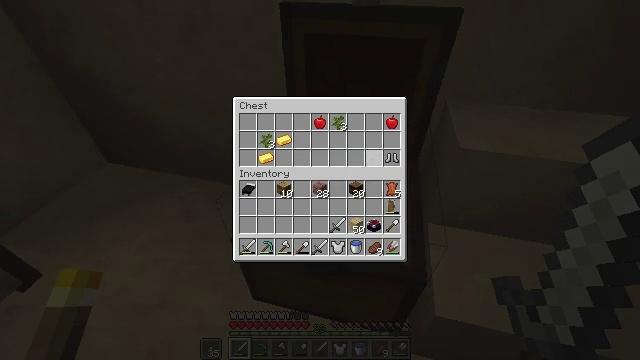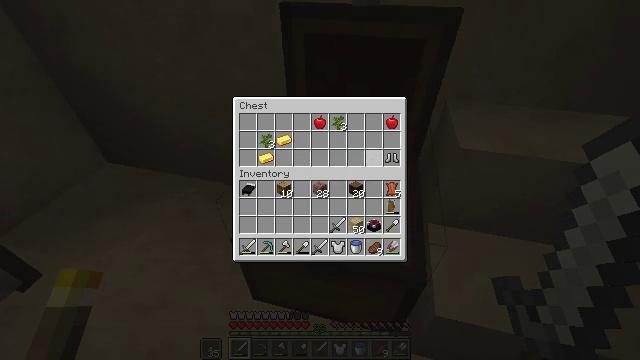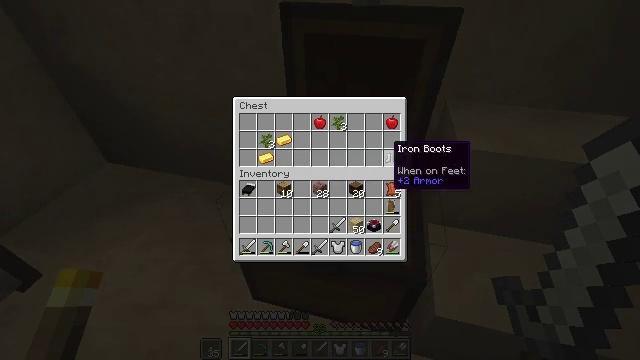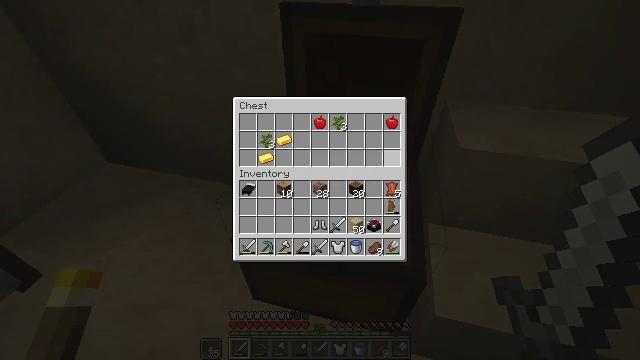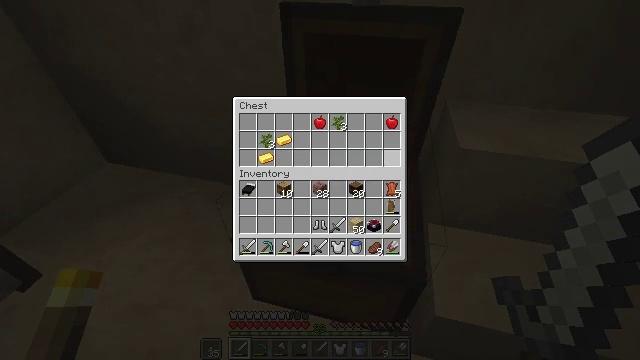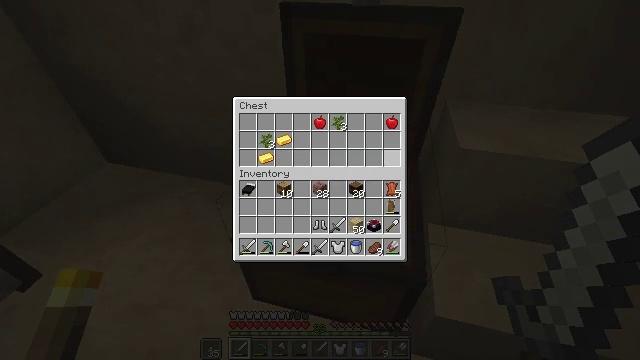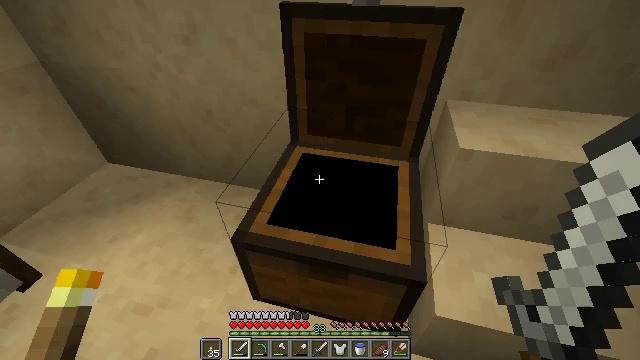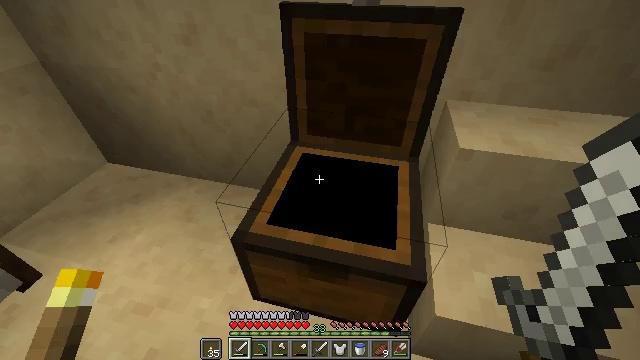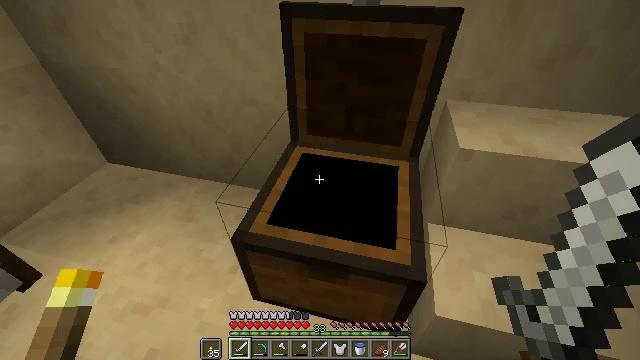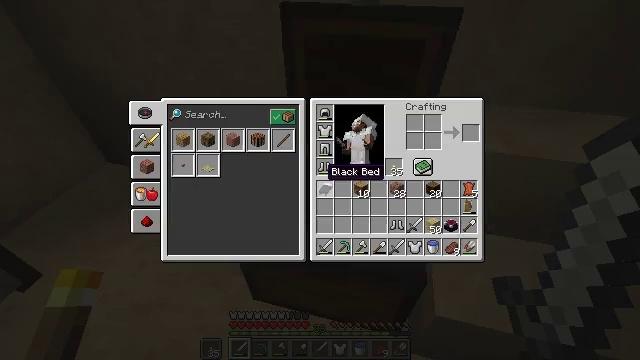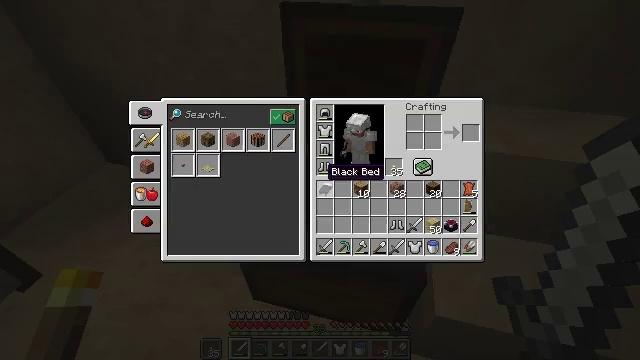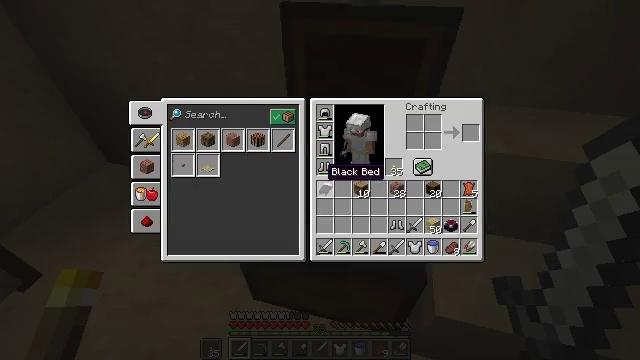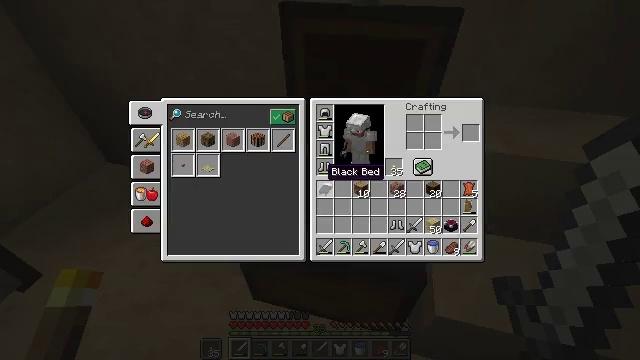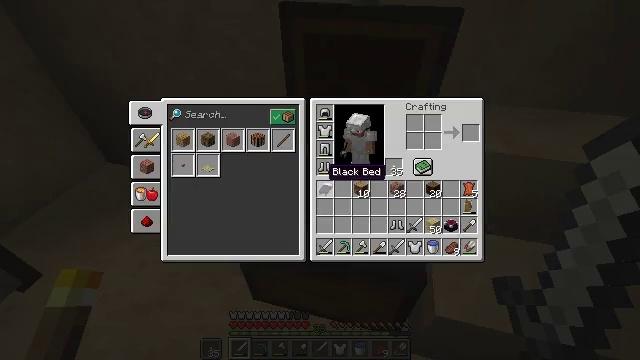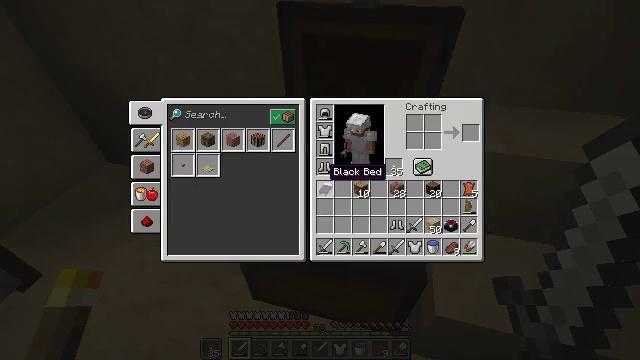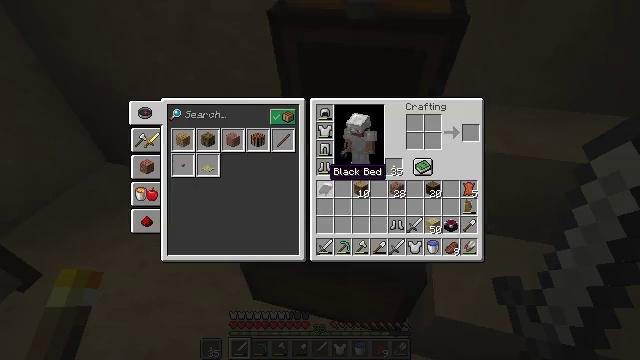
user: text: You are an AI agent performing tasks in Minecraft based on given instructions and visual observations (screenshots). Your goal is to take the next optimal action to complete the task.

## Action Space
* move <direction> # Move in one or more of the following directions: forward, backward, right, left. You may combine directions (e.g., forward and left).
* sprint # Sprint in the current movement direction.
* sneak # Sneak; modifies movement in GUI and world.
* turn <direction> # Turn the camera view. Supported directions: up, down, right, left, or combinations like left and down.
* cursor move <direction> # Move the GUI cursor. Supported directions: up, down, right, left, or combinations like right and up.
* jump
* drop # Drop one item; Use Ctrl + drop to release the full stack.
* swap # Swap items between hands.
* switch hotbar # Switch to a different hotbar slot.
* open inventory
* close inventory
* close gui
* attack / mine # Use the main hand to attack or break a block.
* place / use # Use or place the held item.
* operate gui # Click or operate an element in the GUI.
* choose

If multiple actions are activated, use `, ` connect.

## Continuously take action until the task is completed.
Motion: motion action
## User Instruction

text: Gather hay blocks from the farm.
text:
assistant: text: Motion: sneak
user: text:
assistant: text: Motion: sneak
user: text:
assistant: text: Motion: sneak, attack / mine
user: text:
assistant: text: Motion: sneak, attack / mine
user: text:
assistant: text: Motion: sneak, attack / mine
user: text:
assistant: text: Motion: no_op
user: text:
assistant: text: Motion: no_op
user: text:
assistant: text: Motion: no_op
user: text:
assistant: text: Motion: open inventory
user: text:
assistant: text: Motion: open inventory
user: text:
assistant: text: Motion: open inventory
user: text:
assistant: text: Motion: no_op
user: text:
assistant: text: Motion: no_op
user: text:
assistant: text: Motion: no_op
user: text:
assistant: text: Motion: no_op
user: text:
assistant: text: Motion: no_op
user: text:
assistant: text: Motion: no_op
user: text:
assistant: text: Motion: no_op
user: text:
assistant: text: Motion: no_op
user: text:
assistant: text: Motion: no_op
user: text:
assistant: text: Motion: no_op
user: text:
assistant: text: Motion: use / place
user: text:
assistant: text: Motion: use / place
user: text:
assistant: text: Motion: use / place
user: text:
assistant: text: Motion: no_op
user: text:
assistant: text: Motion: no_op
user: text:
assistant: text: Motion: no_op
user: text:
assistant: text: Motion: no_op
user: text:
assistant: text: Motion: no_op
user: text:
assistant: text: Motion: no_op